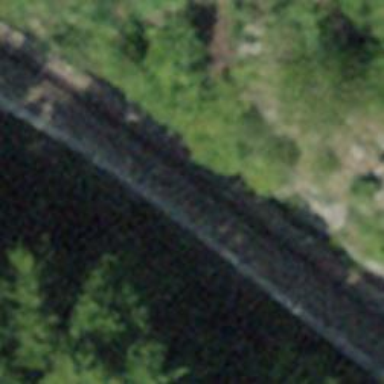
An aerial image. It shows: Narrow-gauge railway track with 1 electrified contact line.